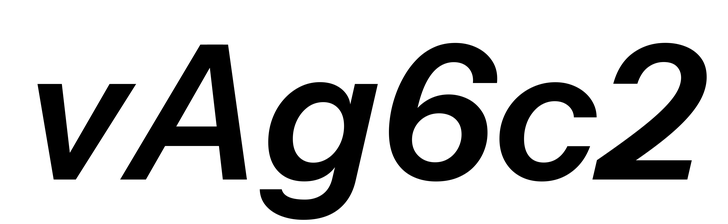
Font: InstrumentSans-Italic_SemiBold_Italic